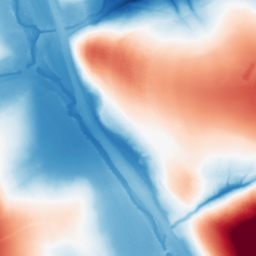
Category: morphological
Decomposition family: morphological
Decomposition parameters: operation: average
size: 100
Upsampling method: cubic_catmull_rom
Upsampling parameters: scale: 2
Upsampling scale: 2